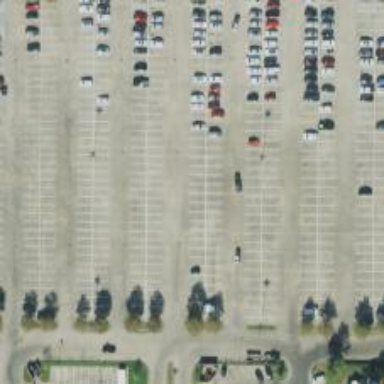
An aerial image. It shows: Parking space.